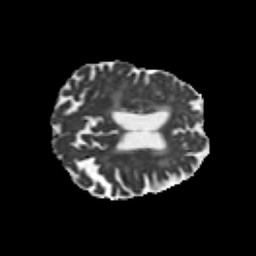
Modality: MD
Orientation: axial
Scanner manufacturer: siemens
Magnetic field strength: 3 T
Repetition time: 6.8 s
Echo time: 0.093 s